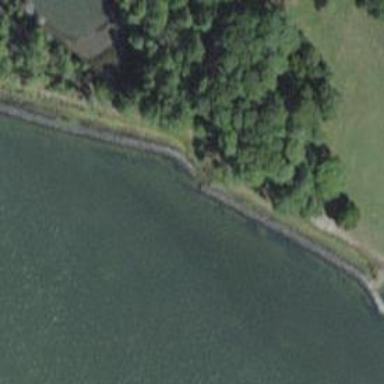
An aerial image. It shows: Breakwater structure.